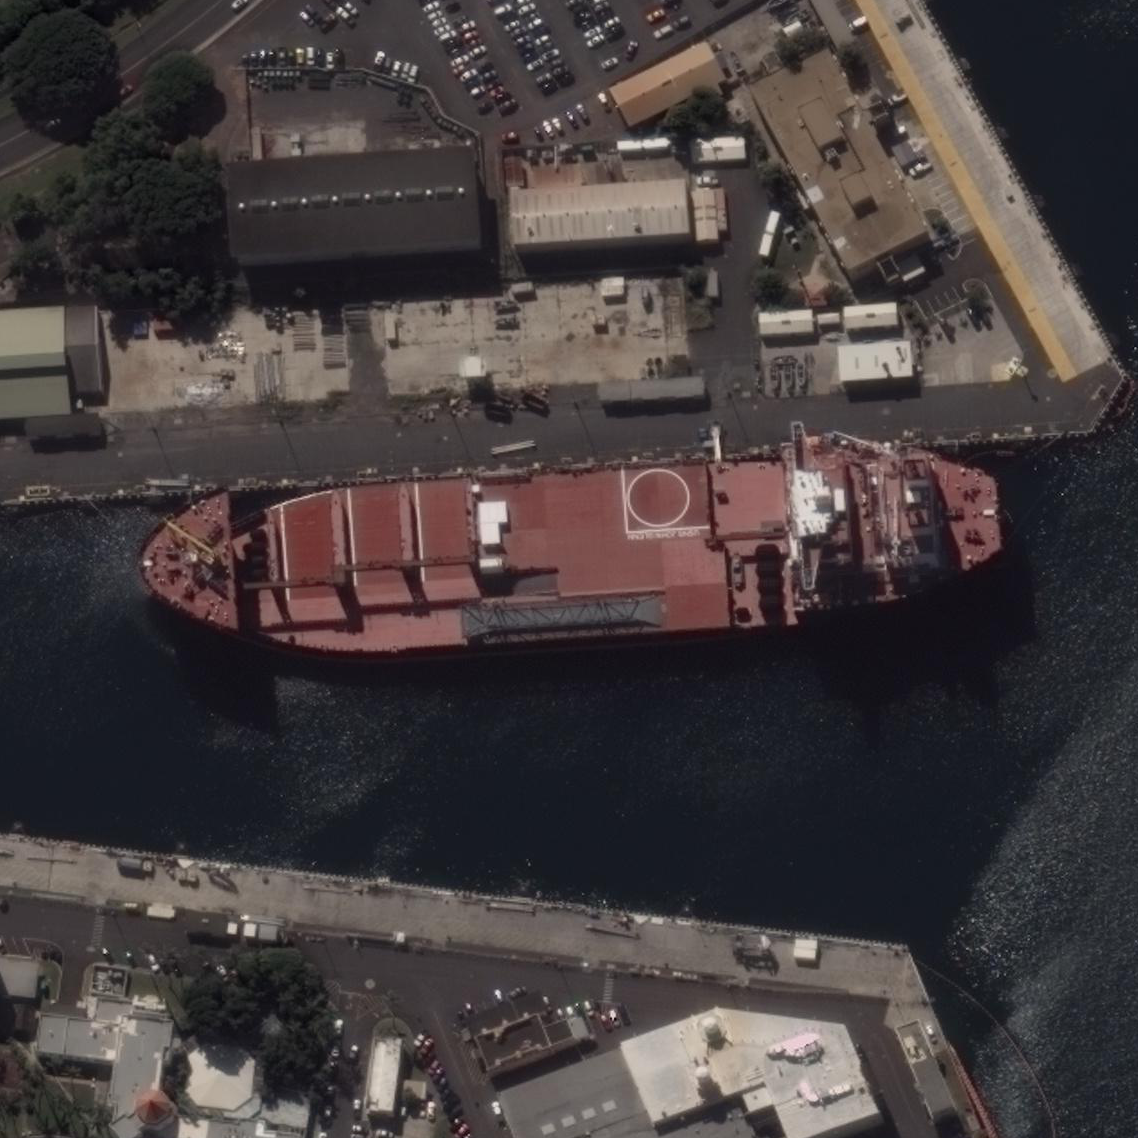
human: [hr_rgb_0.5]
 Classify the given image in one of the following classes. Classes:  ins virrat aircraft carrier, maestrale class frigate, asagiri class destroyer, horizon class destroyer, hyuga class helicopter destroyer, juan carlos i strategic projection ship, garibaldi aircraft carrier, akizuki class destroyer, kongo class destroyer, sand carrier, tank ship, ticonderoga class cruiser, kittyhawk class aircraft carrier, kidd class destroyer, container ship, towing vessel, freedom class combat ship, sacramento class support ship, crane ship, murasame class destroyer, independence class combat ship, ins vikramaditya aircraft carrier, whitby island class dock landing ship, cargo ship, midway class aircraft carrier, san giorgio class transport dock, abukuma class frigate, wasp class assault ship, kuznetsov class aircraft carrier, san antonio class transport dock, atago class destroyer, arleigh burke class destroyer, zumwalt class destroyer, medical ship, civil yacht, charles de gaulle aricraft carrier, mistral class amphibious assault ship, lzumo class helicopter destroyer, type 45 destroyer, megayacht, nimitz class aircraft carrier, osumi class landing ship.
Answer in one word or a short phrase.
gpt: Cargo ship